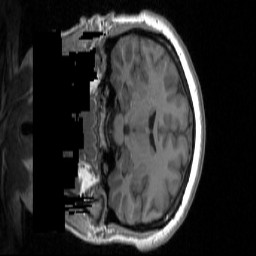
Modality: T1w
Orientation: coronal